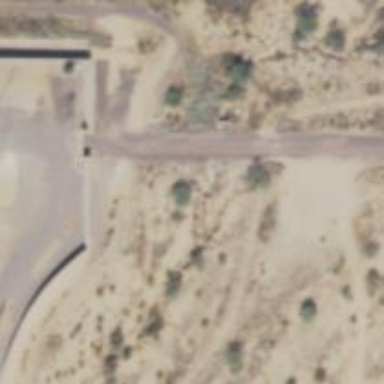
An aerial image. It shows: Driveway on bridge with asphalt surface.